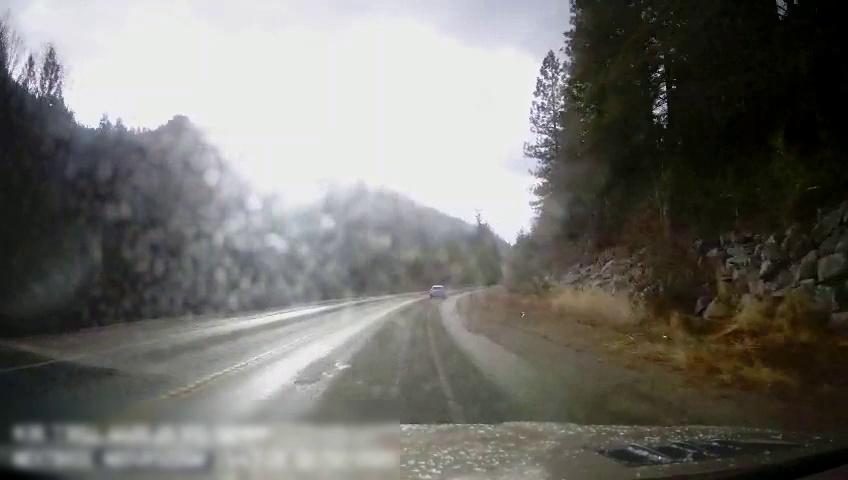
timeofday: Day
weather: Sunny
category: Drivable Space
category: Vehicles | Car
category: Lanes | Opposite Lane
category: Lanes | Current Lane
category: Lanes | Current Lane
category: Lanes | Current Lane